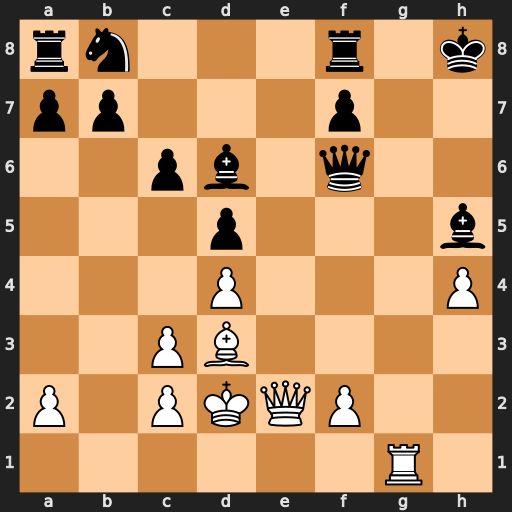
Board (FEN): rn3r1k/pp3p2/2pb1q2/3p3b/3P3P/2PB4/P1PKQP2/6R1
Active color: w
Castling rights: -
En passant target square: -
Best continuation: Qxh5+ Qh6+ Qxh6#